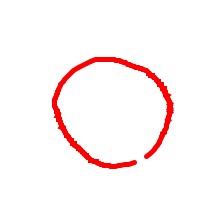
Shape: circle